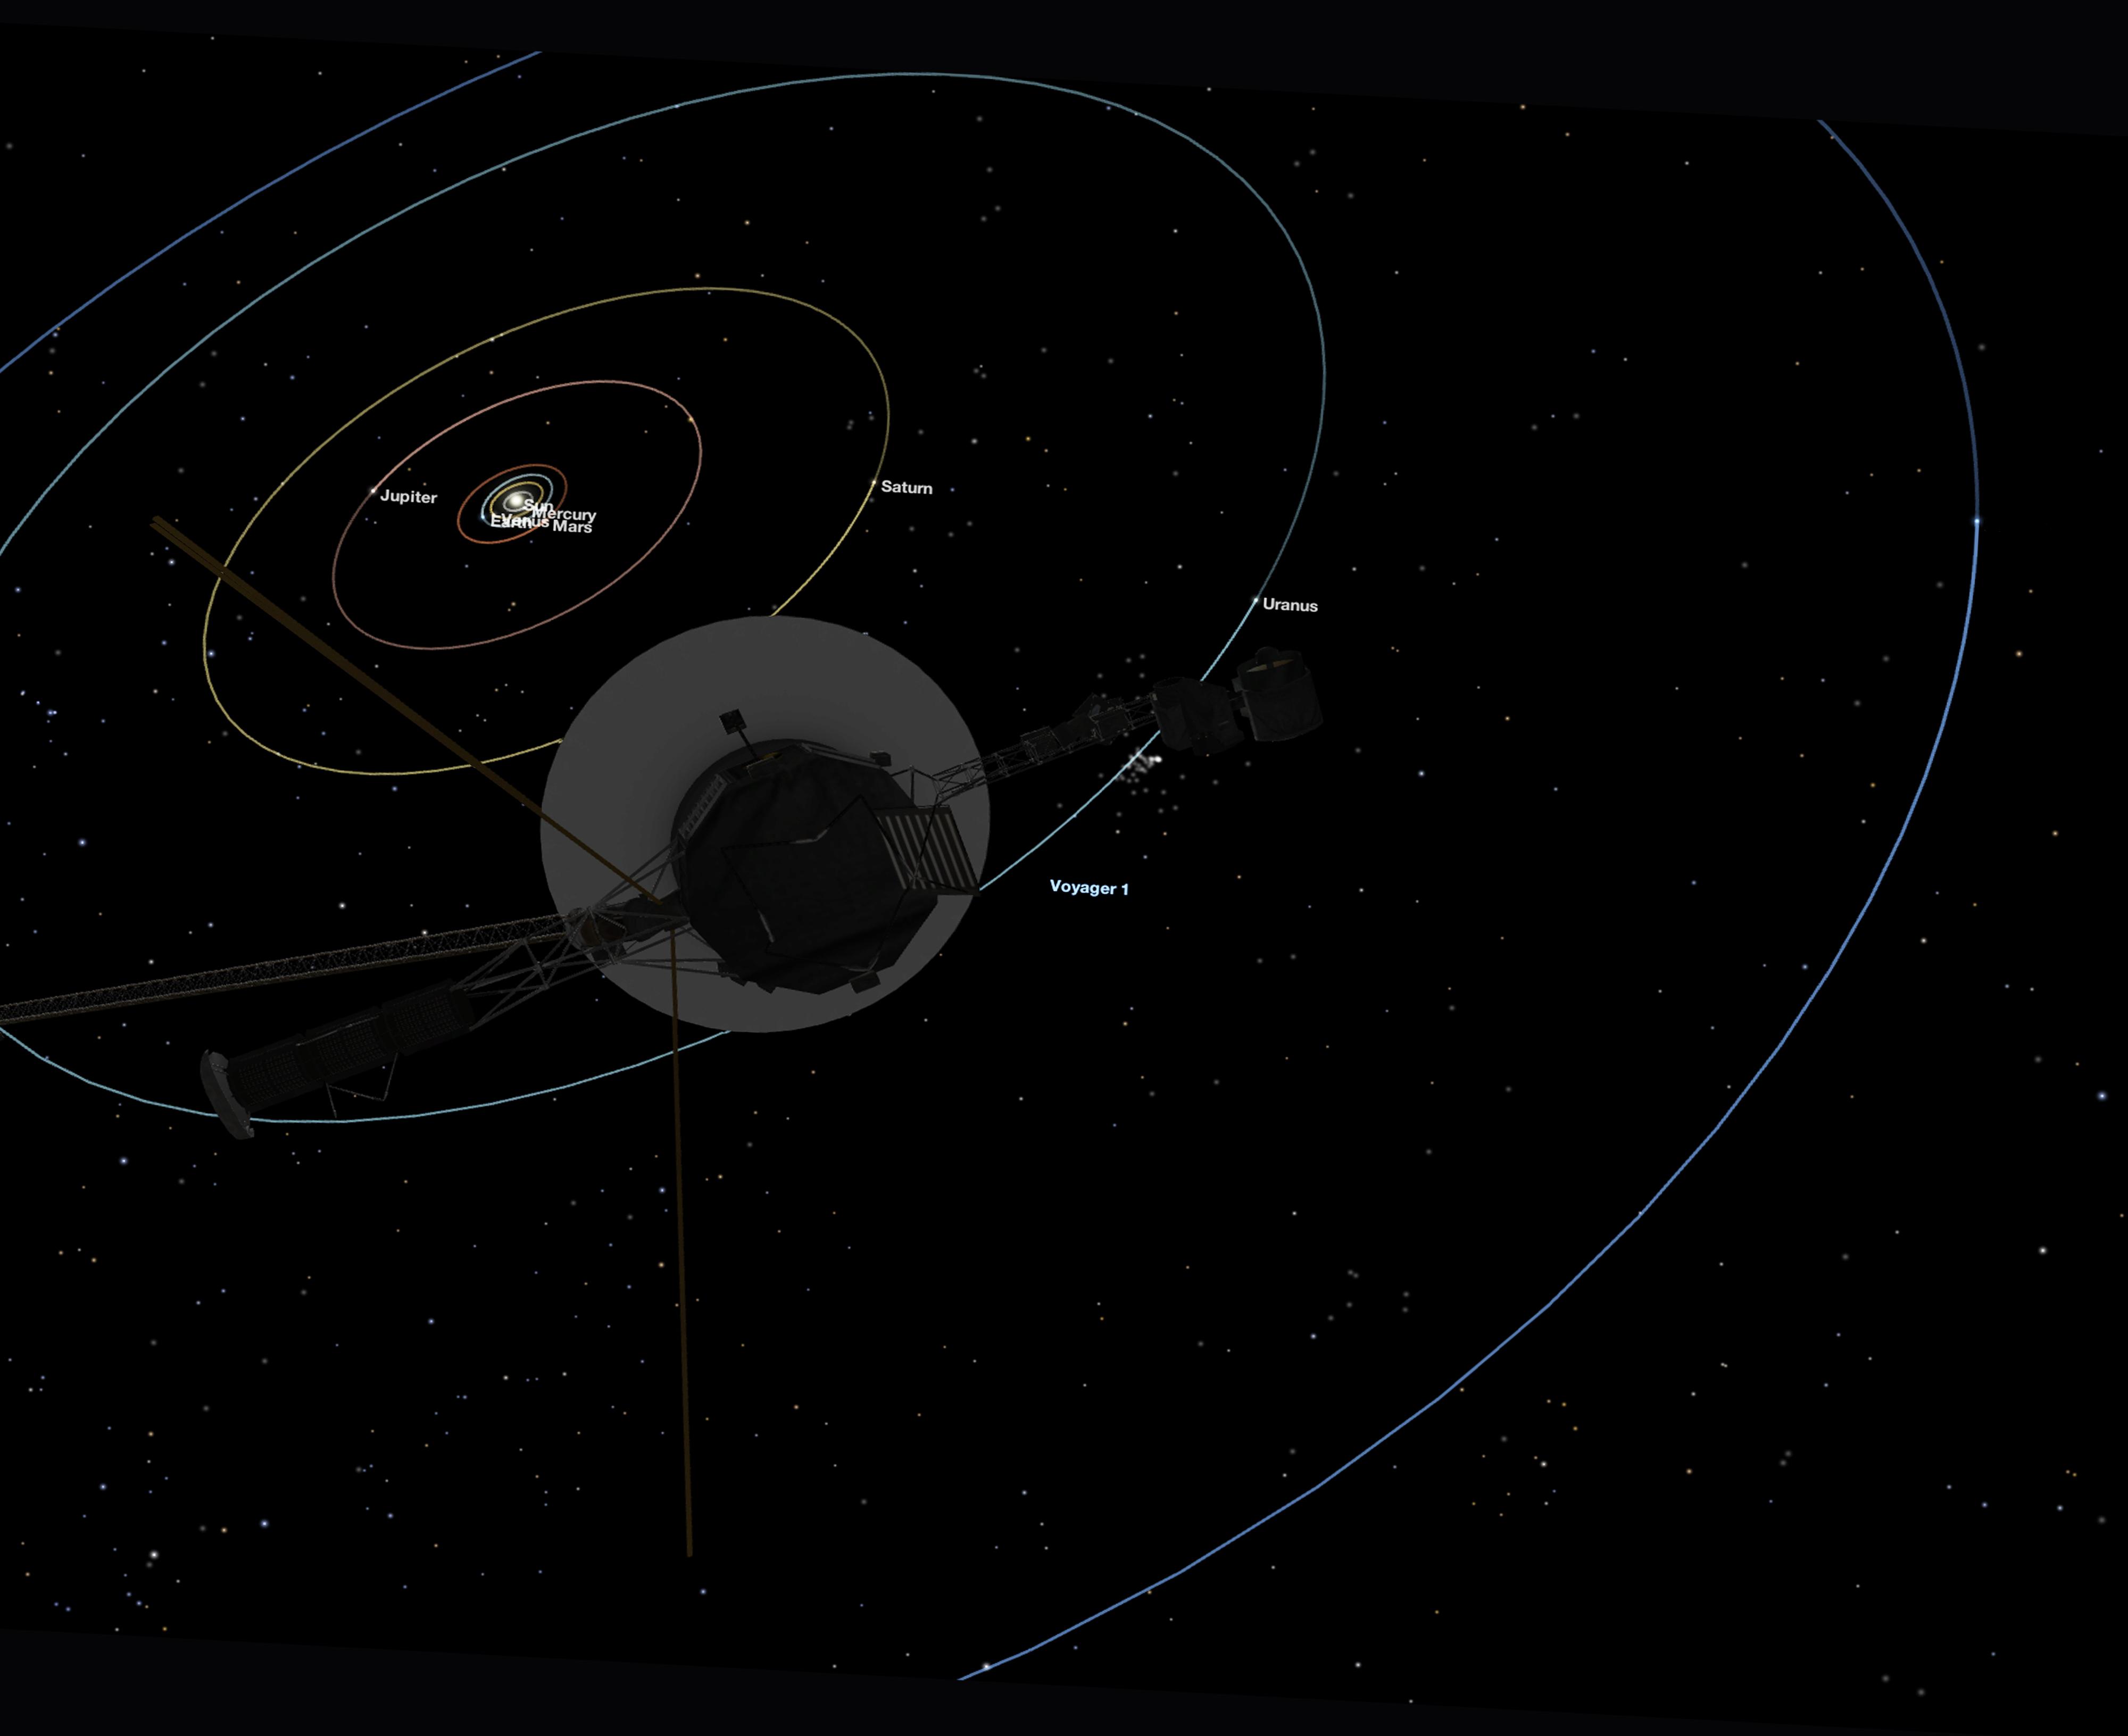
Voyager 1 Perspective for Family Portrait Voyager, Solar System